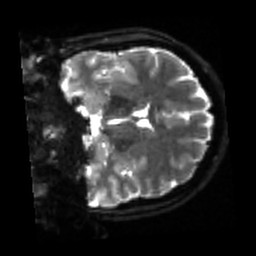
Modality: sbref
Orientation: coronal
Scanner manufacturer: siemens
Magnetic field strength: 3 T
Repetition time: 4 s
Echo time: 0.0594 s